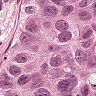
Metastatic tissue present: yes